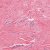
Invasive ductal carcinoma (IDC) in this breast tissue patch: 0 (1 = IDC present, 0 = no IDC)